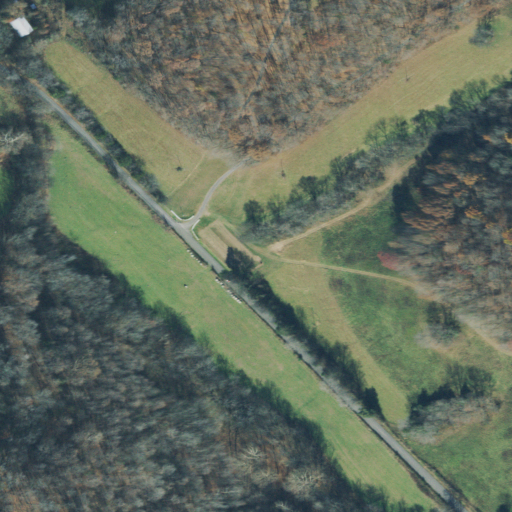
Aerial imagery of valley in Tennessee named Millsap Hollow containing deciduous forest, pasture, open development, mixed forest, evergreen forest, and low intensity development